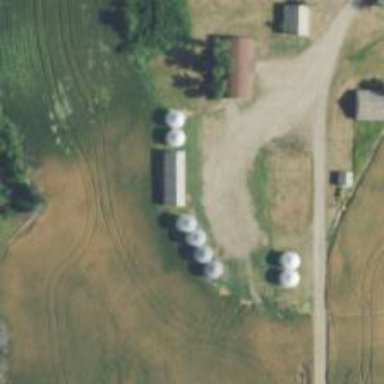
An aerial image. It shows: Silo.